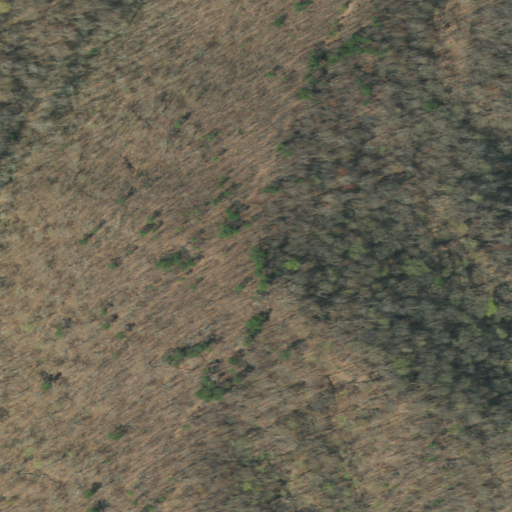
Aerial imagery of ridge(s) in Tennessee named Fisher Creek Ridge containing only deciduous forest